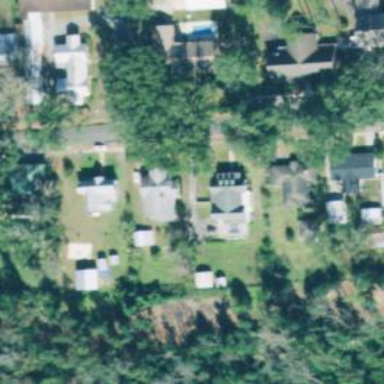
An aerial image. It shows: Residential area consisting of single-family homes.